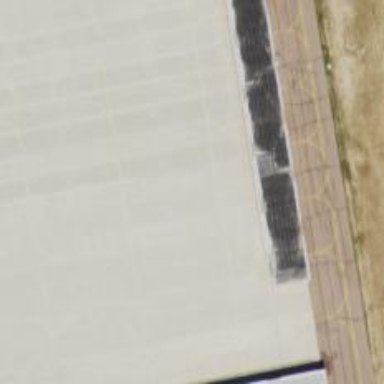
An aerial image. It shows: View of taxiway at the airport.